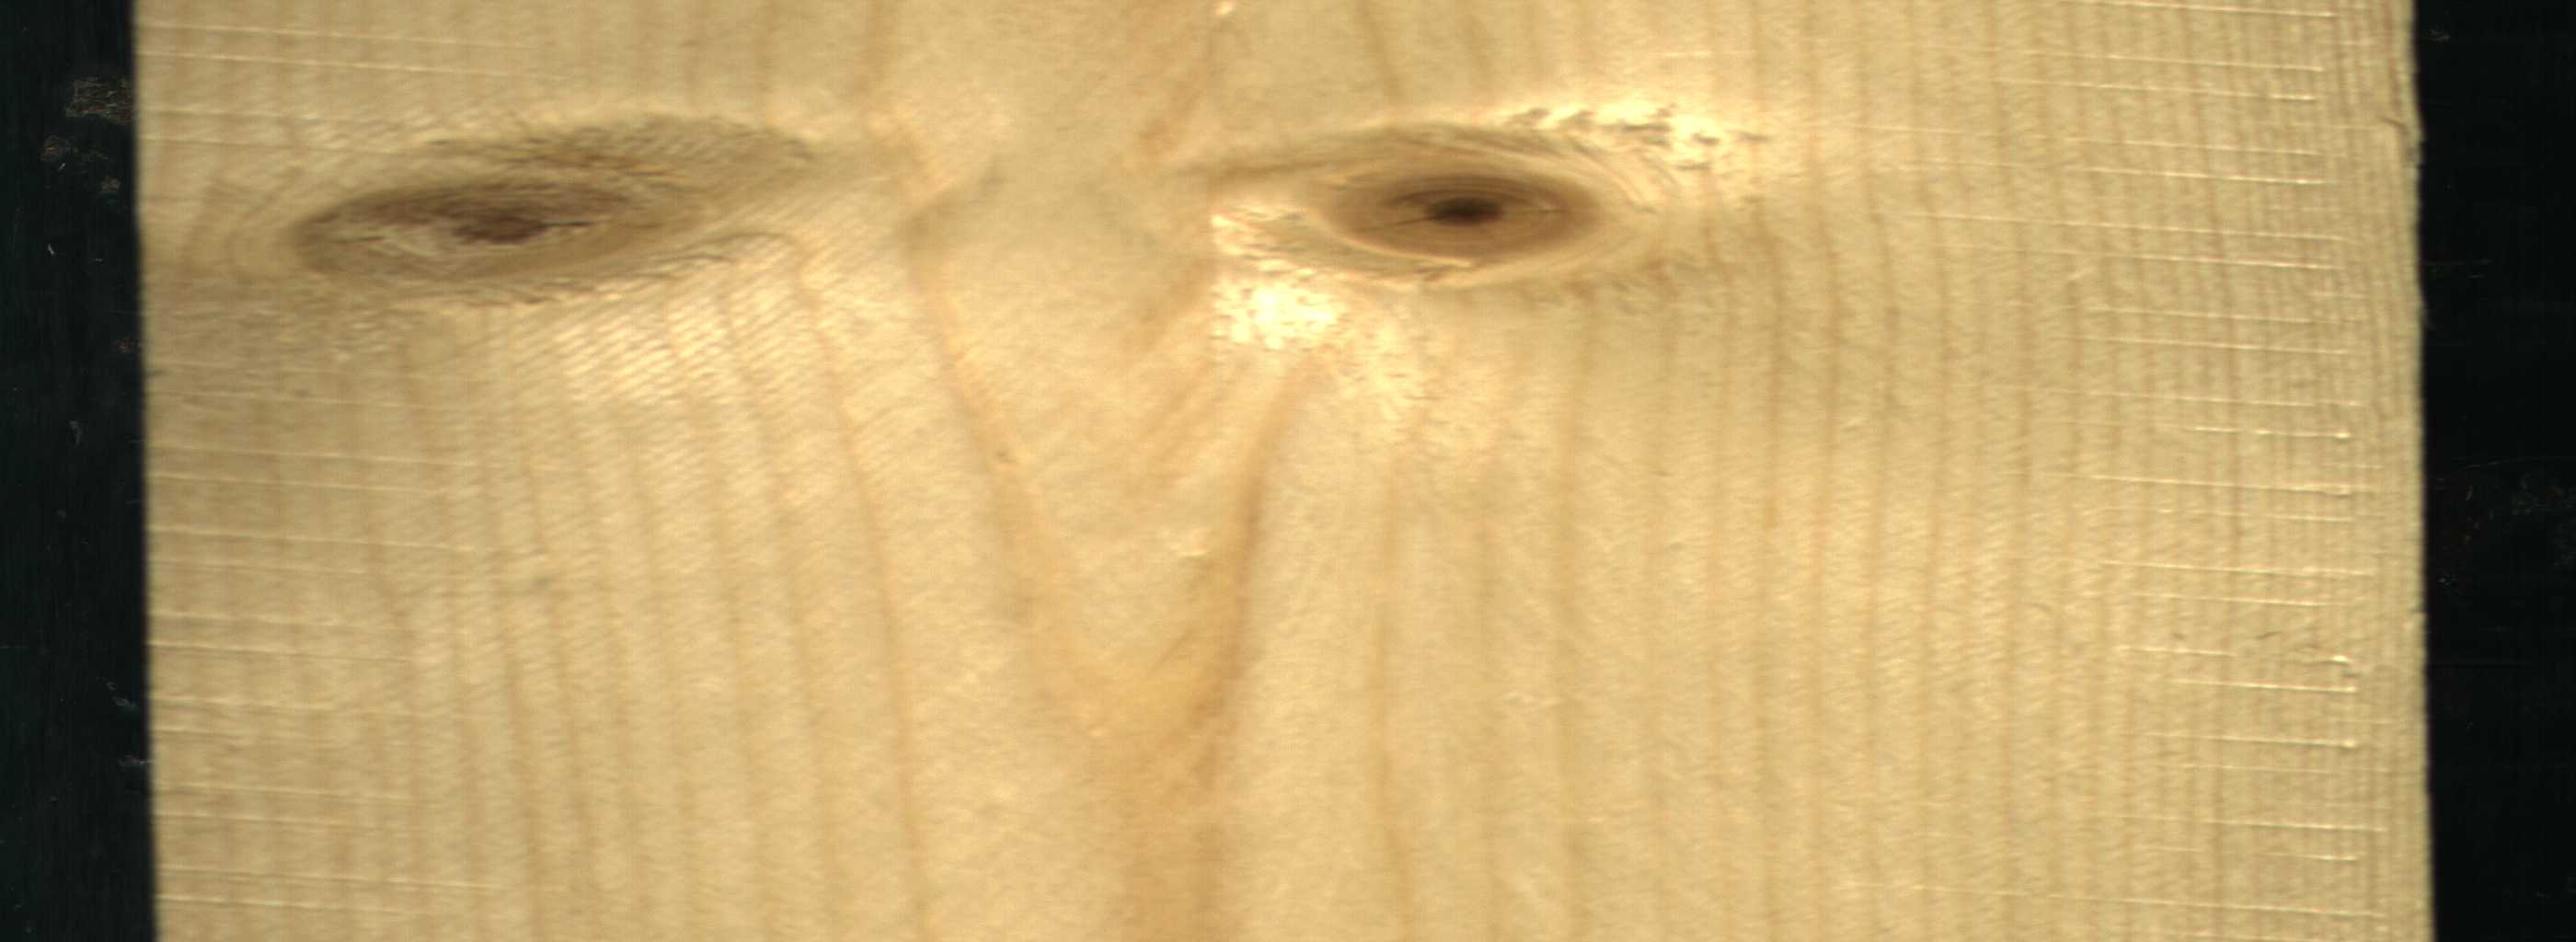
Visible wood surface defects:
Live_Knot
Live_Knot